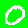
Digit: 0